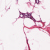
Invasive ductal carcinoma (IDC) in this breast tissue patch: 0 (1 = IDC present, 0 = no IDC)